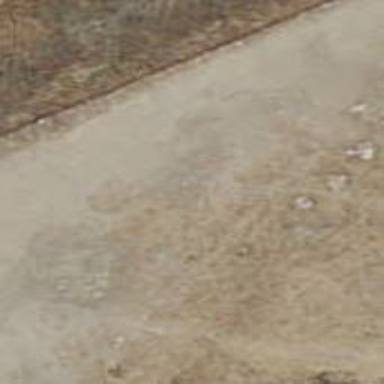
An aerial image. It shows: Residential road with dirt surface.